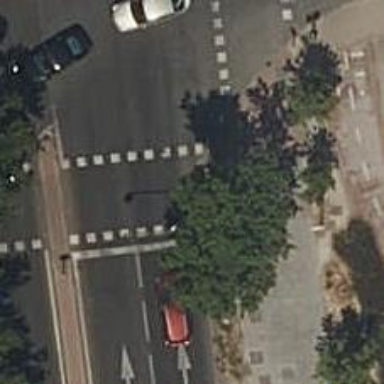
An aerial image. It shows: Kerb barrier.